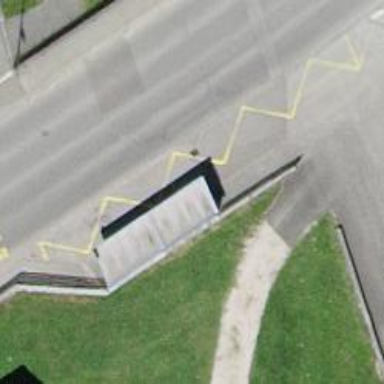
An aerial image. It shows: Bus stop with platform for public transport.